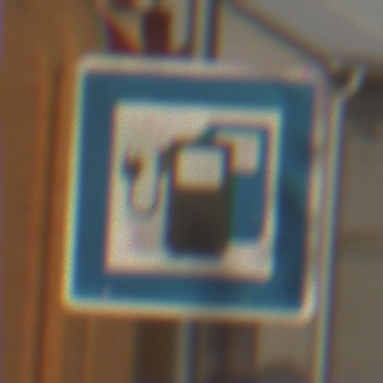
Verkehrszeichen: LadestationFuerElektrofahrzeuge
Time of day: MorningAfternoon
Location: Outdoor (Urban)
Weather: PartlyCloudy
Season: NotSpecified
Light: Natural